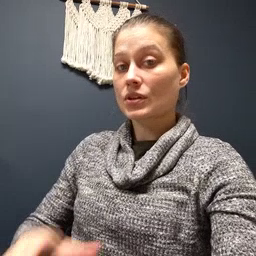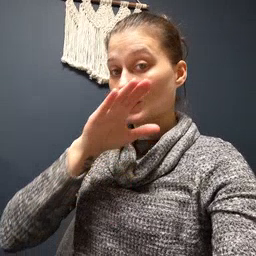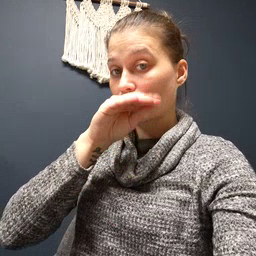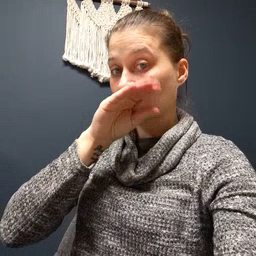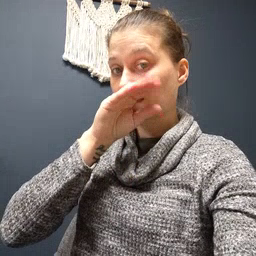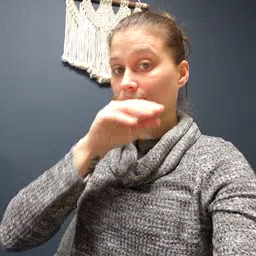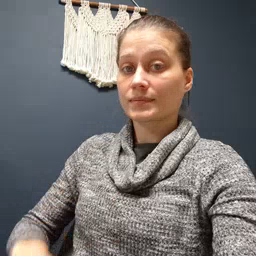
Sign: goose